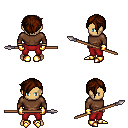
a pixel art fantasy rpg character, male body template, human, tanned skin, brown long-sleeve shirt, red pants, brown pixie cut hairstyle, gold gloves, gold boots, spear, four views (front, back, left, right), 2x2 character sprite sheet, small pixel art, hard edges, no anti-aliasing